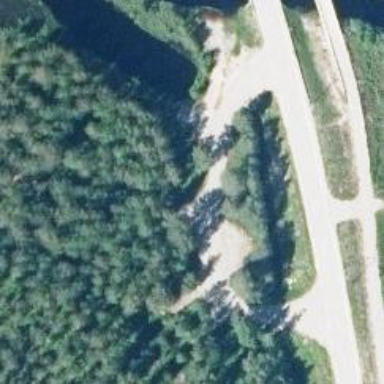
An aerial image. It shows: Rest area along the road.